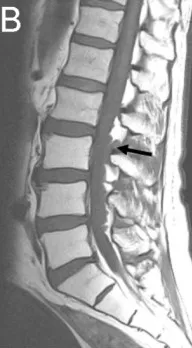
Magnetic resonance imaging (MRI) scan of the lumbar spine eight months after the onset of symptoms. T1-weighted. Images before and after contrast administration show mild contrast enhancing multilobular tumors in the epidural fat behind the dural sac at the level of L3-L4 (black arrows) and a dural sac filled with intradural tumors (white arrows). Note the absence of the normal cerebrospinal fluid signal in the dural sac below the medullary conus.
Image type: radiology (mri)